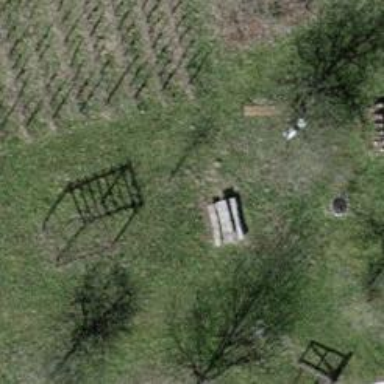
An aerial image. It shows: Picnic table located in leisure land area.